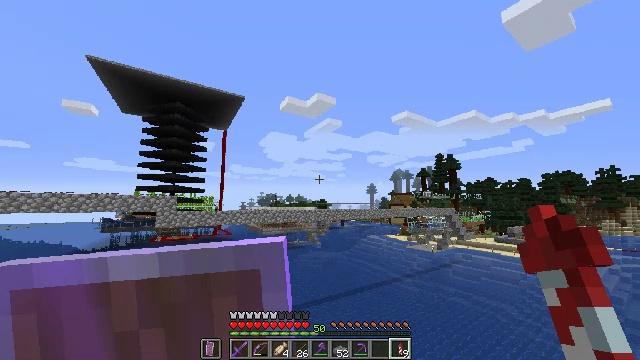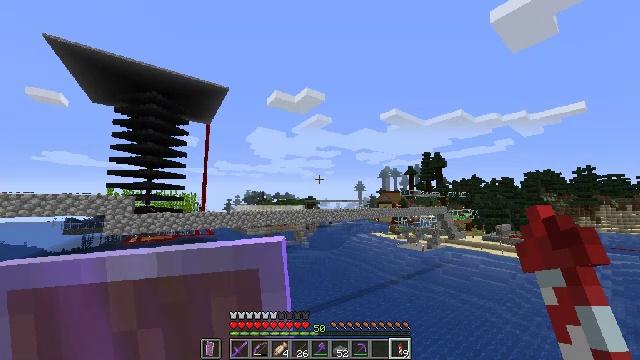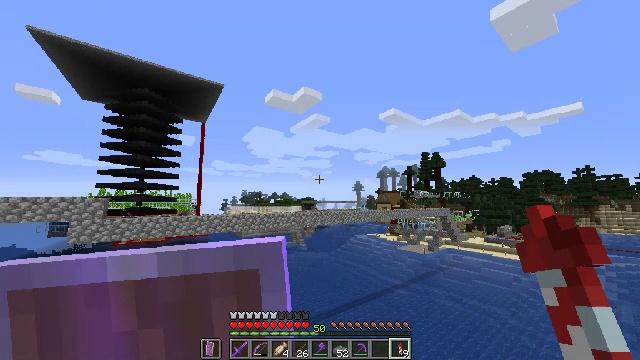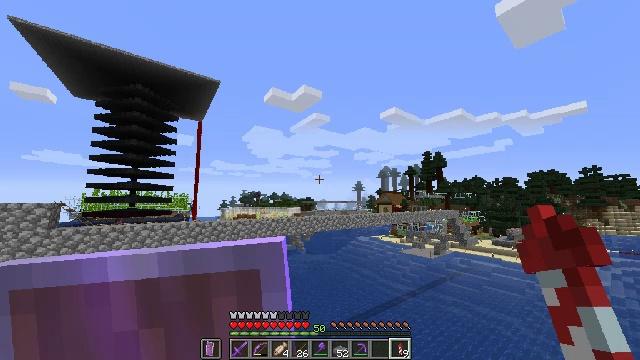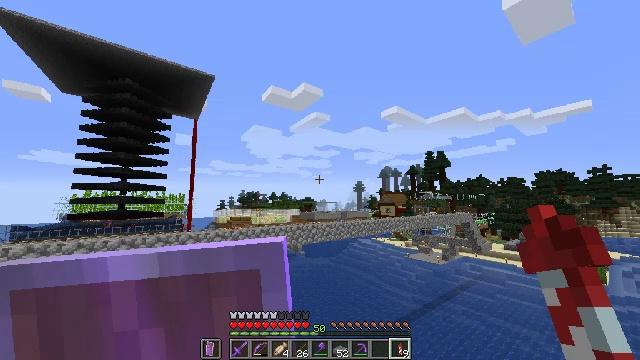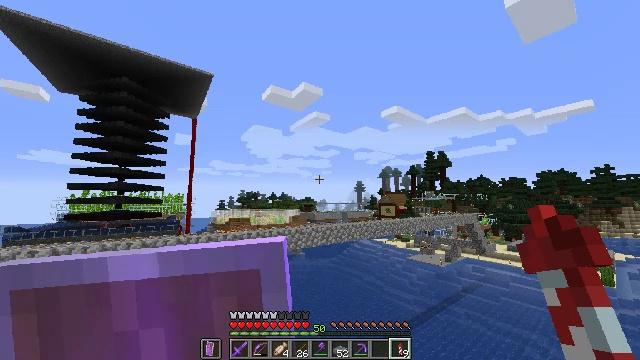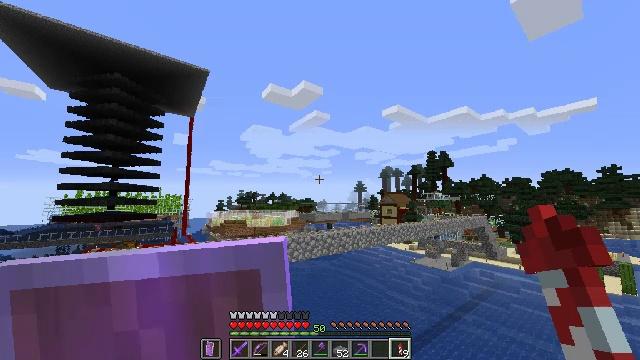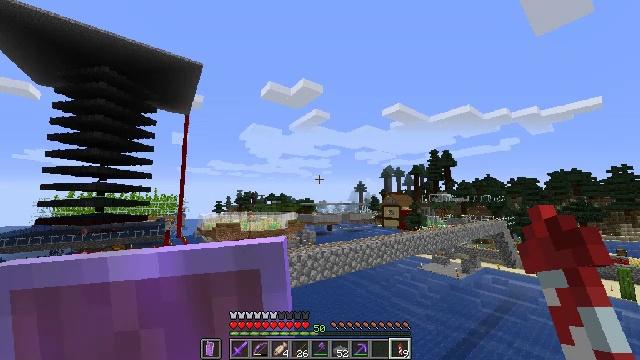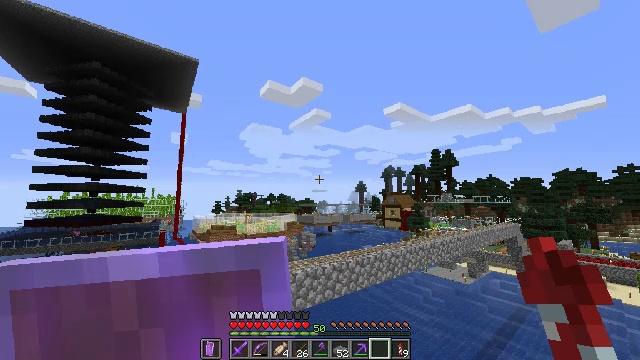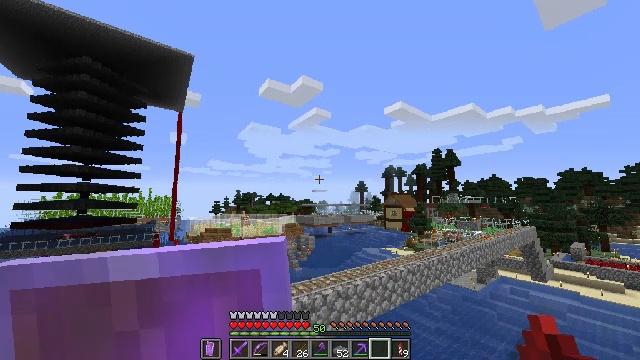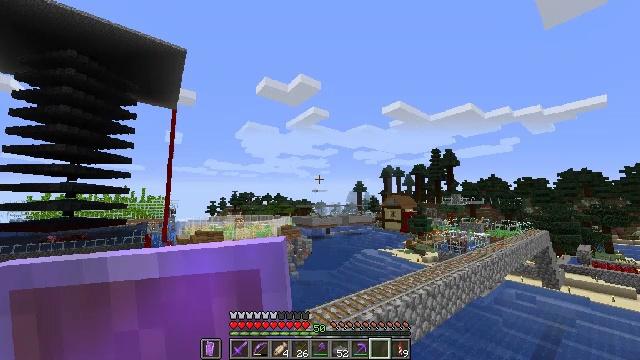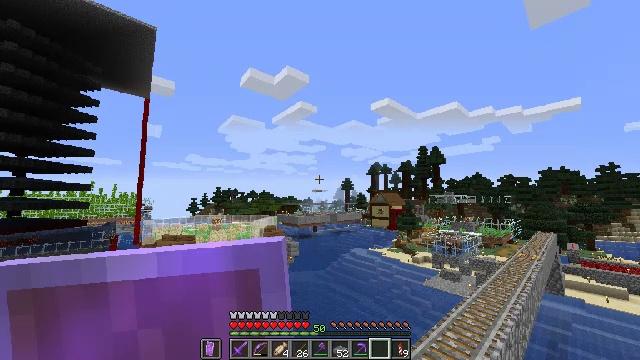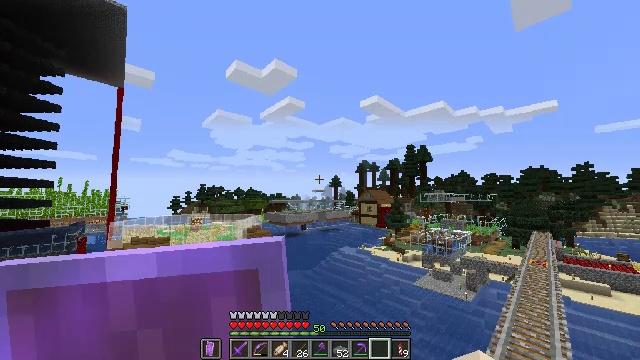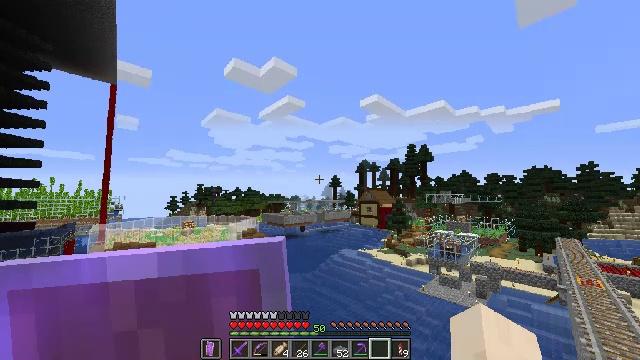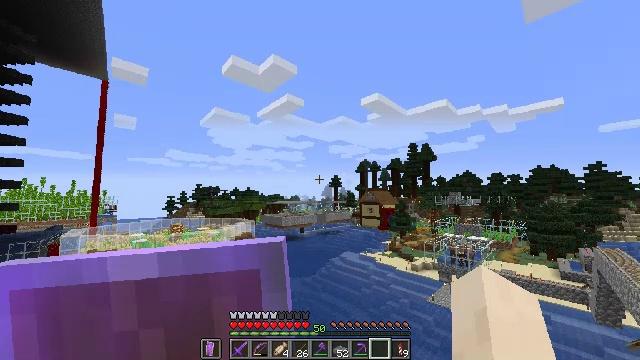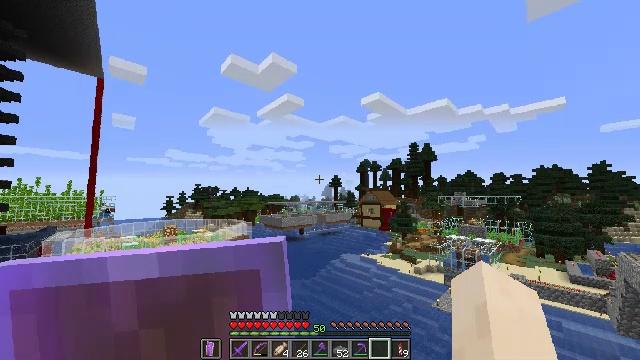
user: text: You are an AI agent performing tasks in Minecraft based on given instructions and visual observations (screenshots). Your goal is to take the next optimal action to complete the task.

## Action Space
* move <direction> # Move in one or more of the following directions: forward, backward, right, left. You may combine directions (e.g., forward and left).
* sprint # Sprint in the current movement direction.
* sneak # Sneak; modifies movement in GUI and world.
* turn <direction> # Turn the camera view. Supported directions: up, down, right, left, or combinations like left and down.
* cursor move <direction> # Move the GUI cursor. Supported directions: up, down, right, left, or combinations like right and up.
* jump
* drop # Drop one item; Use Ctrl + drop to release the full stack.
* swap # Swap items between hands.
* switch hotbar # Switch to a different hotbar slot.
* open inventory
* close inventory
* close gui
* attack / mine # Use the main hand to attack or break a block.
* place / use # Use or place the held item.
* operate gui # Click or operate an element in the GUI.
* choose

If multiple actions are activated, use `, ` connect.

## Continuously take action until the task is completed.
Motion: motion action
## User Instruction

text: Break the composter to recycle it.
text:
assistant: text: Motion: move forward, sprint, turn right
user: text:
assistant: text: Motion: move forward, sprint
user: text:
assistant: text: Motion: move forward, sprint
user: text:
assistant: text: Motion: move forward, sprint
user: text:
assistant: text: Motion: move forward, sprint
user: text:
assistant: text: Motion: move forward, sprint
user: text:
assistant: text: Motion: move forward, sprint
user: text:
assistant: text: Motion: move forward, sprint
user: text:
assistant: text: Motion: move forward, sprint
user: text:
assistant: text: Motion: move forward, sprint
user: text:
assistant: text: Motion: move forward, sprint, turn right
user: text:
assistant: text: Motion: move forward, sprint, turn right
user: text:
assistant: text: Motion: move forward, sprint
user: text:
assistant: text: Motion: move forward, sprint
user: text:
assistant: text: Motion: move forward, sprint
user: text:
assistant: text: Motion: move forward, sprint
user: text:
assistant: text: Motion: move forward, sprint
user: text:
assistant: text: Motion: move forward, sprint
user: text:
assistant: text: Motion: move forward, sprint
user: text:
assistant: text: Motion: move forward, sprint
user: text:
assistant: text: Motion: move forward, sprint, turn right
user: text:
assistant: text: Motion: move forward, sprint, turn right and down
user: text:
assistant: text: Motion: move forward, sprint
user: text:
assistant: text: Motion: move forward, sprint
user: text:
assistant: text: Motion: move forward, sprint
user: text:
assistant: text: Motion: move forward, sprint
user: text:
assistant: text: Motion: move forward, sprint
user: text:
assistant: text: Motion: move forward, sprint
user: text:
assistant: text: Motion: move forward, sprint
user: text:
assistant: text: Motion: move forward, sprint